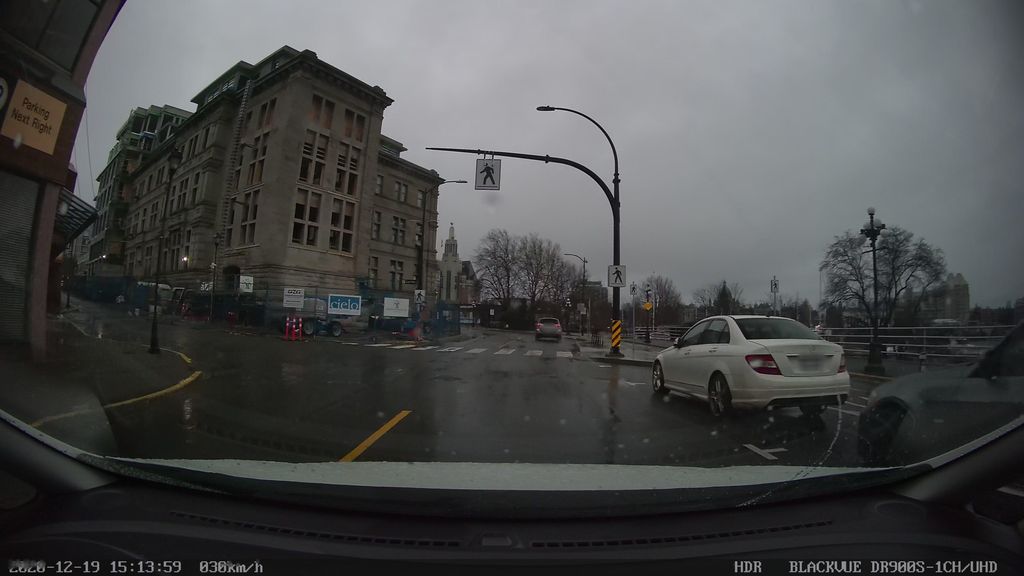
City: victoria